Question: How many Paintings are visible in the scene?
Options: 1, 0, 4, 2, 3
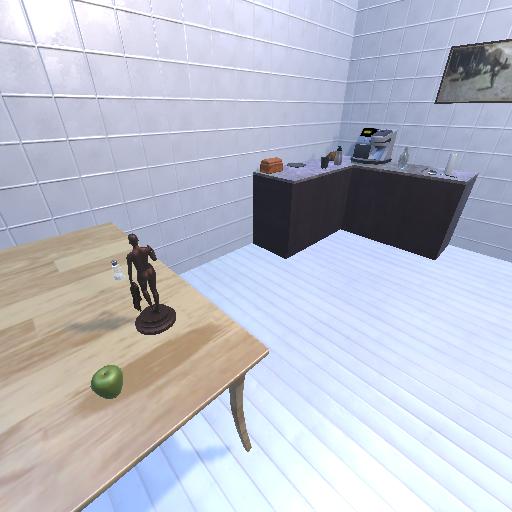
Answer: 1